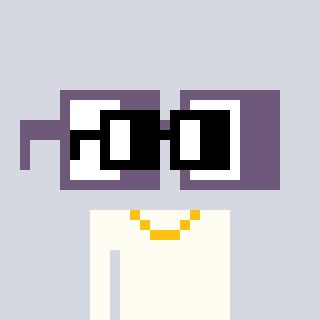
a pixel art character with square black glasses, a glasses-shaped head and a grayscale-colored body on a cool background